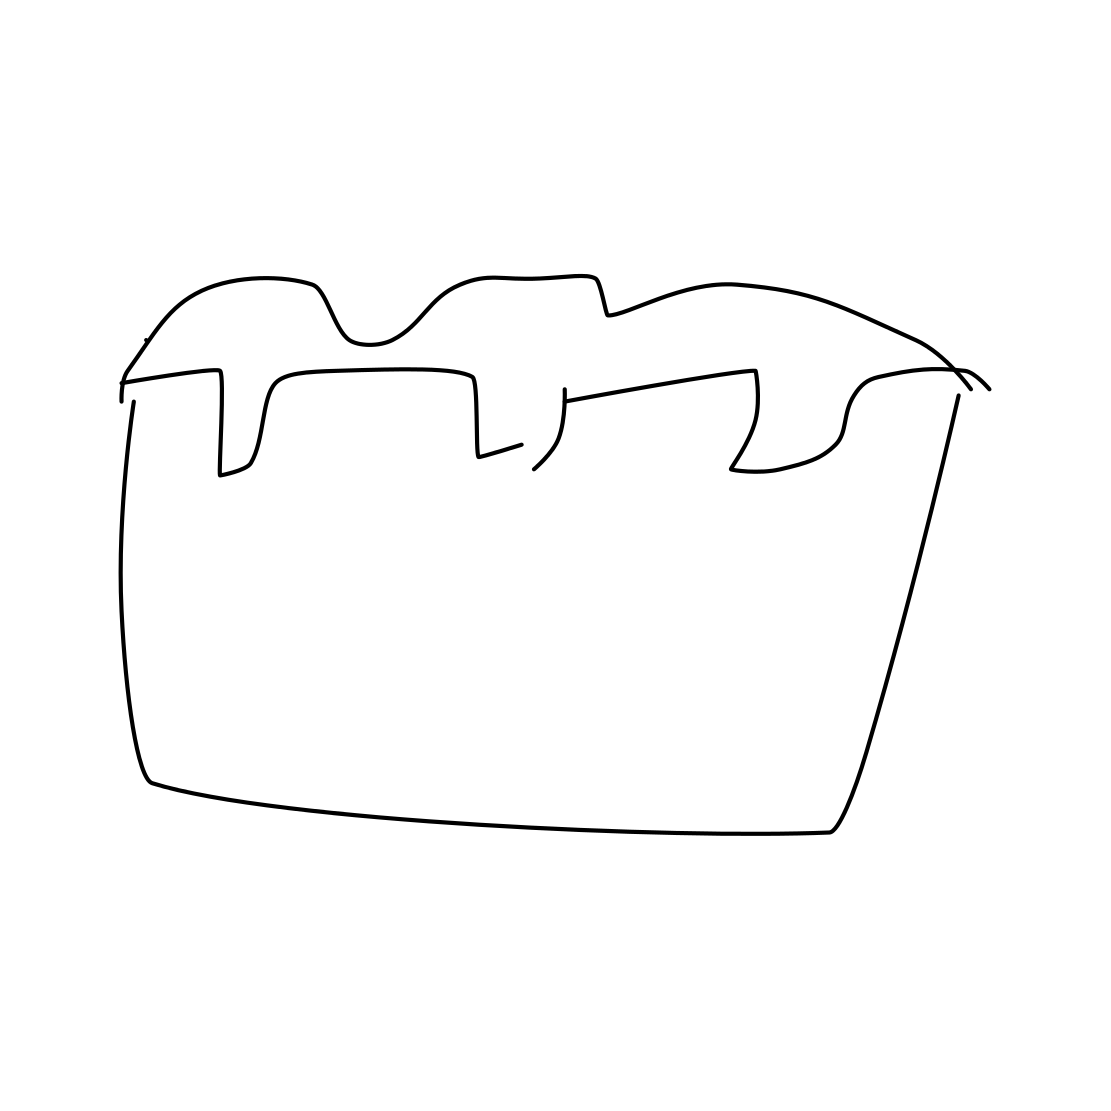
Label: ashtray